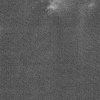
Atmospheric dust classification: not_dusty